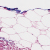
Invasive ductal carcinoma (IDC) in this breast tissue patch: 0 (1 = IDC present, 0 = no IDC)